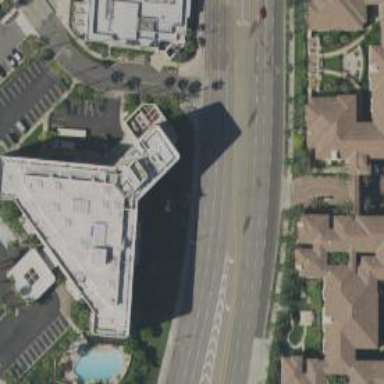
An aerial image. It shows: Hotel building.